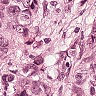
Metastatic tissue present: yes